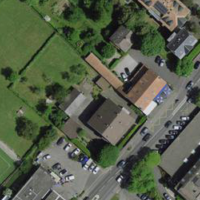
EUNIS habitat code: 54
Species observed at this site:
Corylus avellana